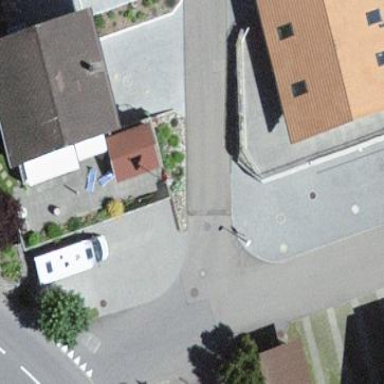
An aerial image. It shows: Garage building.